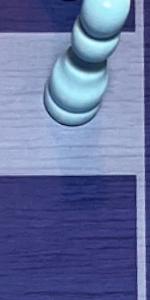
Label: Empty